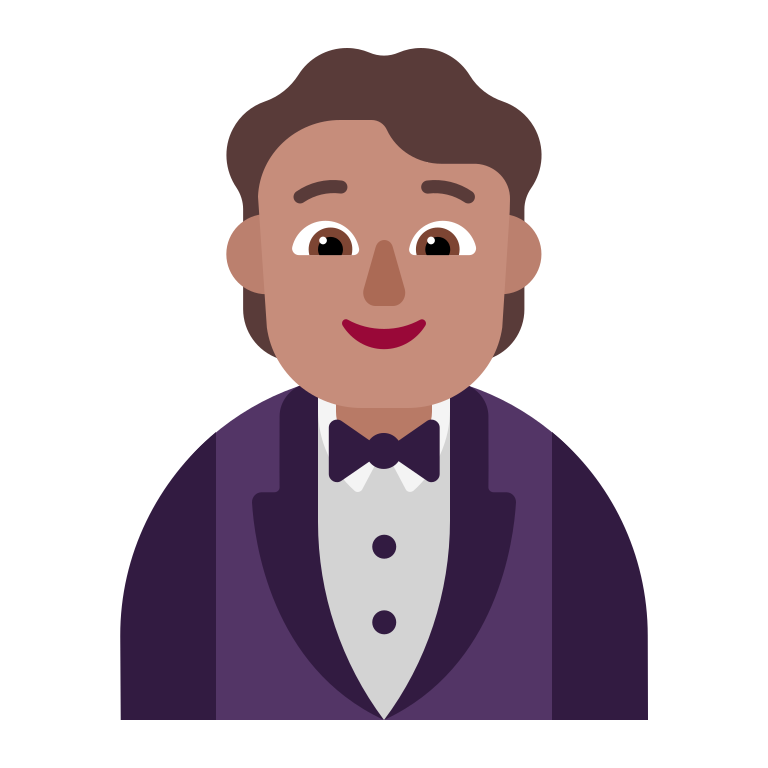
person in tuxedo flat